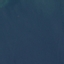
Label: SeaLake